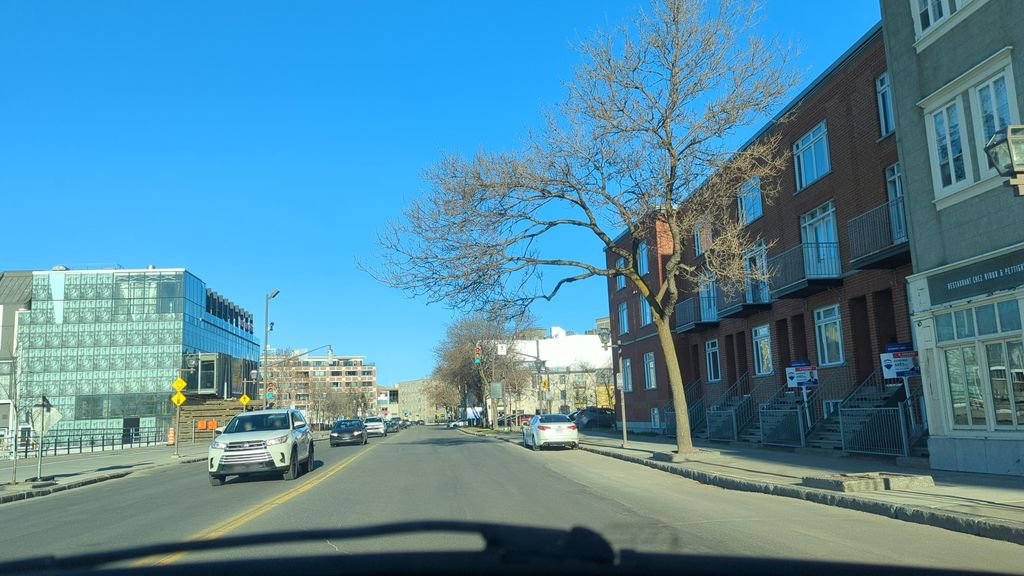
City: quebec_city